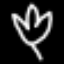
Label: leaf